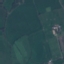
Label: Pasture